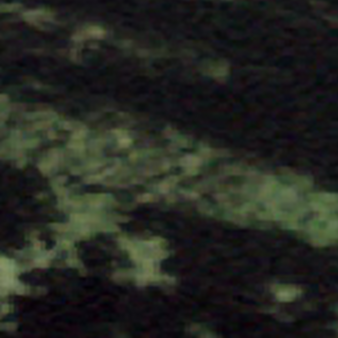
Label: other